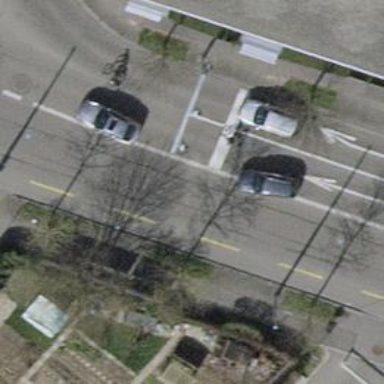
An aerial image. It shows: Road with traffic signals.